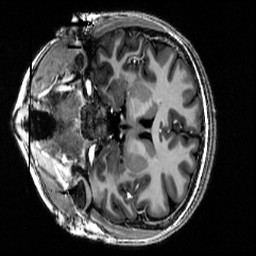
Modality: T1w
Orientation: coronal
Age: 20
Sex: female